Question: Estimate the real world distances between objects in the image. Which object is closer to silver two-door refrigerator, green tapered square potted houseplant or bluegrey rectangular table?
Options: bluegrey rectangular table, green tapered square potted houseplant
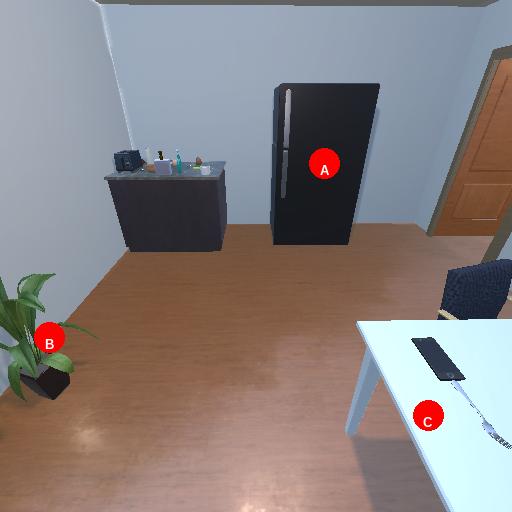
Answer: bluegrey rectangular table